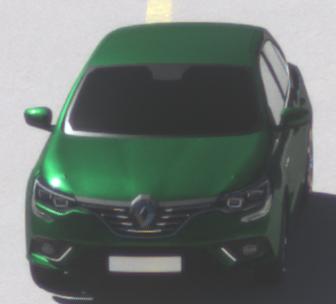
Make: Renault
Model: Mégane ENERGY TCe 100
Detailed model: Mégane (IV)
Model produced from: 2016/03
Model produced until: 2018/08
Doors: 5
Color: green
Road condition: dry road
Daytime: midday
Contrast: high contrast